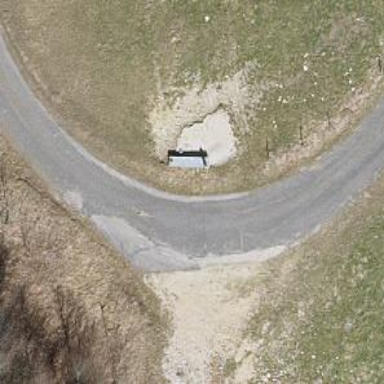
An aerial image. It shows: Guidepost providing information.